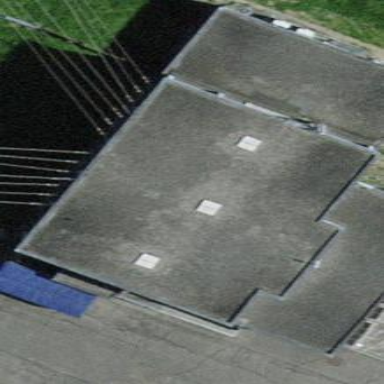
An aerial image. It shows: Building serving as substation.